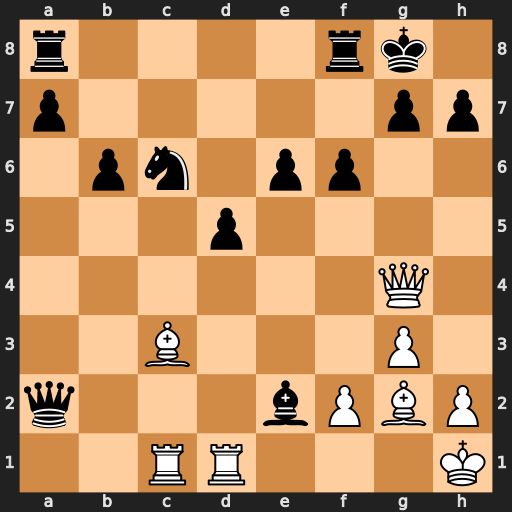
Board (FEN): r4rk1/p5pp/1pn1pp2/3p4/6Q1/2B3P1/q3bPBP/2RR3K
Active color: w
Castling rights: -
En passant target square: -
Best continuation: Qxe6+ Kh8 Rd2